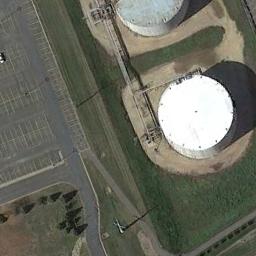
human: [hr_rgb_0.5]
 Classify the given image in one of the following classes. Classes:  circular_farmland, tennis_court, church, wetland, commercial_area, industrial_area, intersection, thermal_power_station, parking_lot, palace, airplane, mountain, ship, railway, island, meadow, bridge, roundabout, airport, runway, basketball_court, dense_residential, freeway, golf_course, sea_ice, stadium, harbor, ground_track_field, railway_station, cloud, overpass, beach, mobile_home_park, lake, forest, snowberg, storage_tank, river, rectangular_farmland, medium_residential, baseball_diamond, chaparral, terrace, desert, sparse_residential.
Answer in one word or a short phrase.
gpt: storage_tank